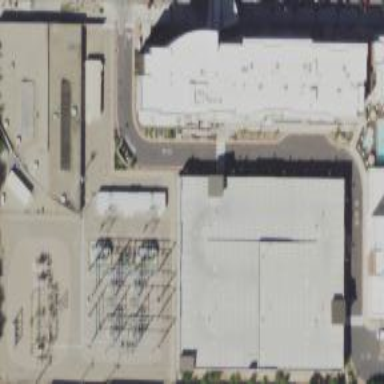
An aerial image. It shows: Substation with power equipment.